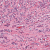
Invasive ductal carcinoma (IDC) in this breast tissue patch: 1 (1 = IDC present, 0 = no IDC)